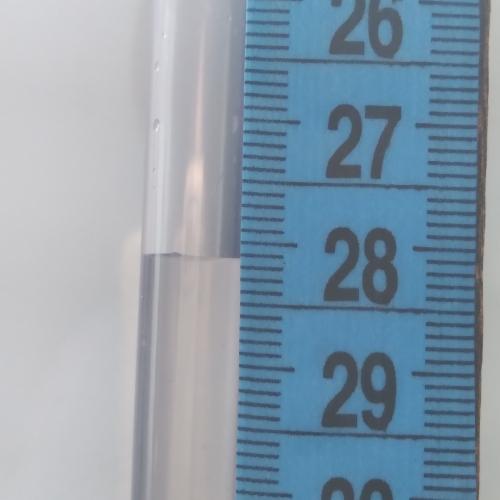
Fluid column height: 28.1 cm